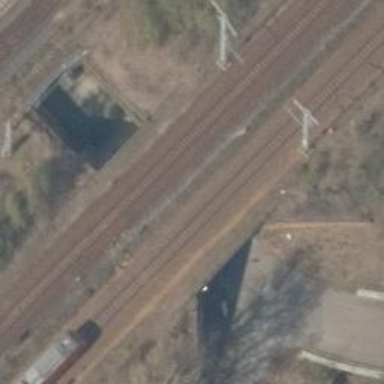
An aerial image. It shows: Railway bridge with electrified contact lines.